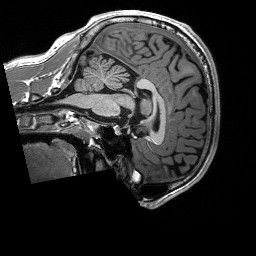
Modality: T1w
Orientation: sagittal
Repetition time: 8 s
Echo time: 0.066 s